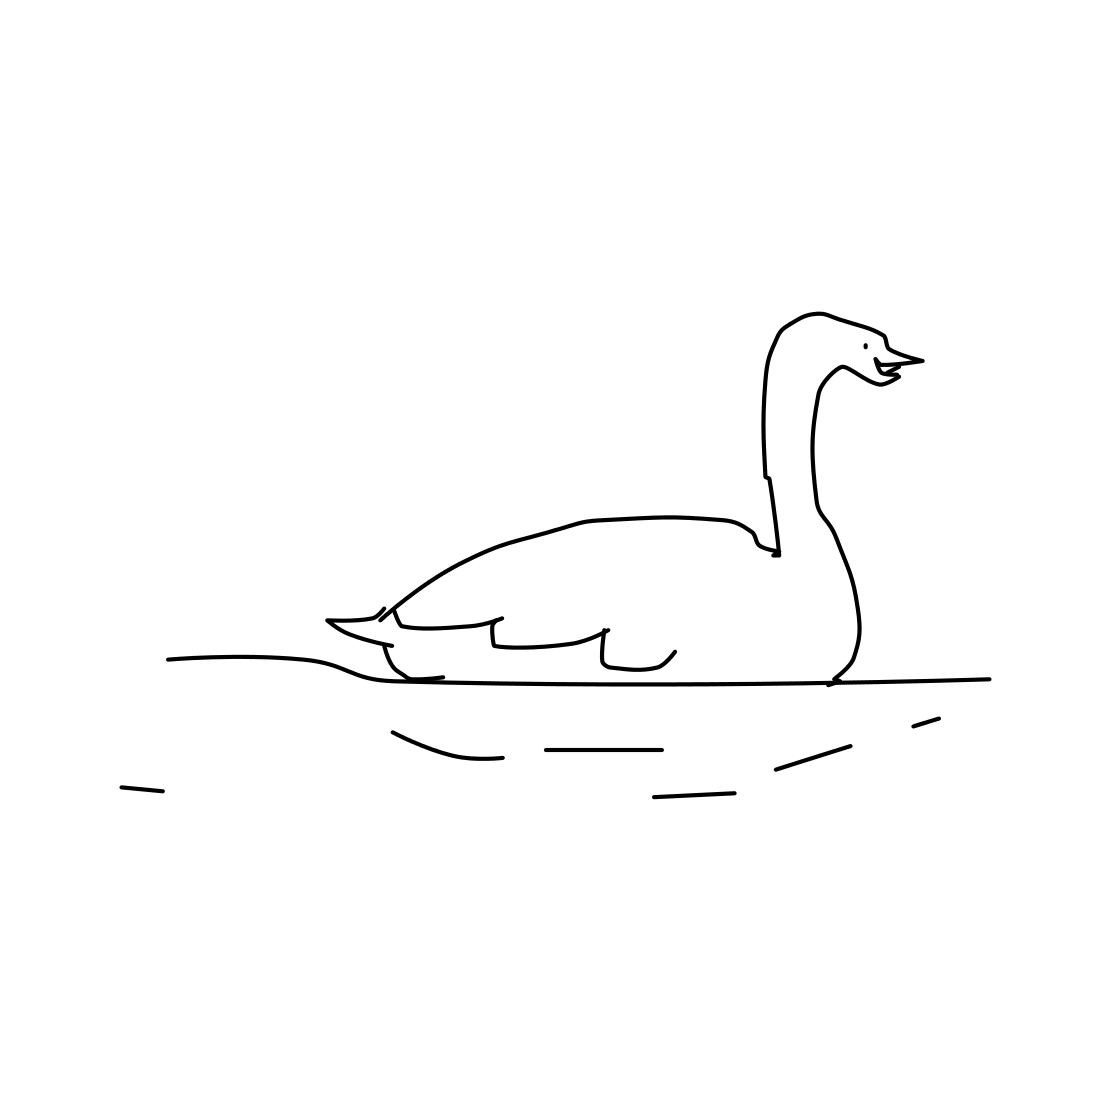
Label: swan